Field crop: tomato
Growth stage: 1
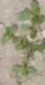
Species: portulaca